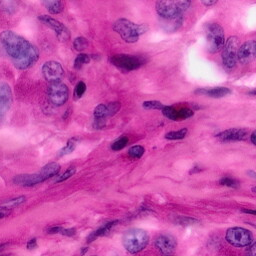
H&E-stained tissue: Pancreatic